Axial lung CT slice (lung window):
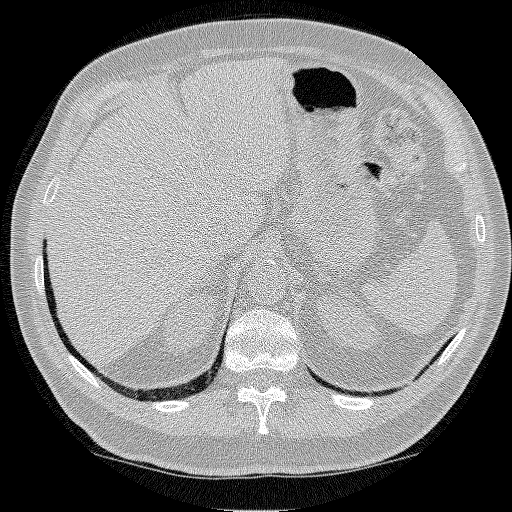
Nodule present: no